Interaction volume radius: 10 \u00c5
Interaction volume height: 25 \u00c5
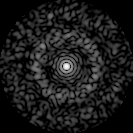
Disorder parameter: 0.8663